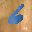
Label: 6